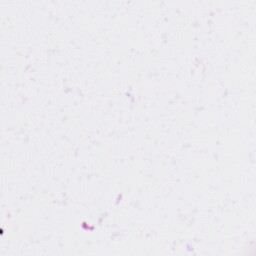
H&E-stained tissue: Skin